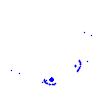
Particle: proton